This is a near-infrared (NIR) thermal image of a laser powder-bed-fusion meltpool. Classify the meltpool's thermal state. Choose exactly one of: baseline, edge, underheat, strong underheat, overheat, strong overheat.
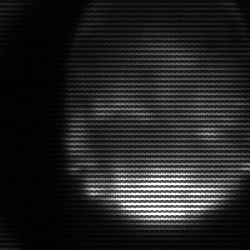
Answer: edge